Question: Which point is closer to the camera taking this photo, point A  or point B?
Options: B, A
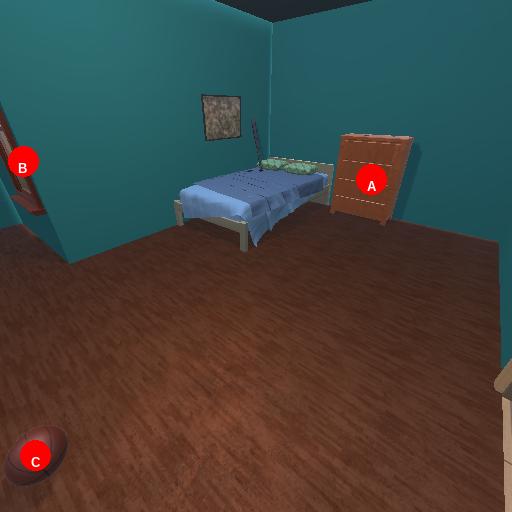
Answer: B